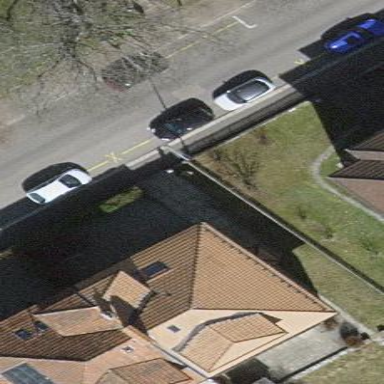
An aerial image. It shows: Hipped roof semi-detached house.